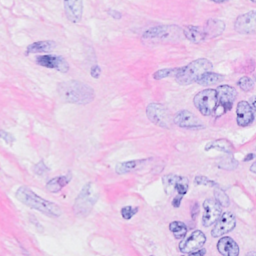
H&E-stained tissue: Breast